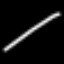
Label: line